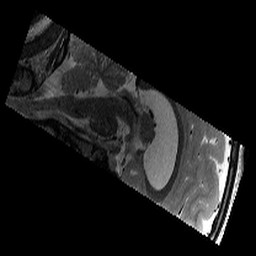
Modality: T2w
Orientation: sagittal
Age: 11
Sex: female
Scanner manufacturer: siemens
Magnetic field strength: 3 T
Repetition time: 9.23 s
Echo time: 0.067 s